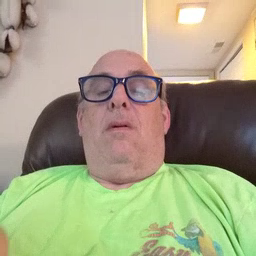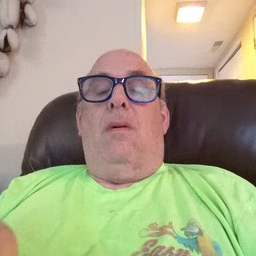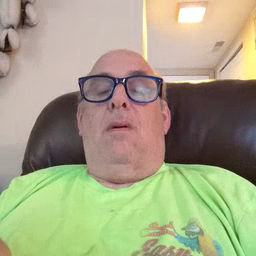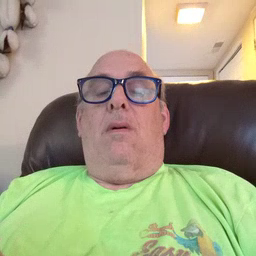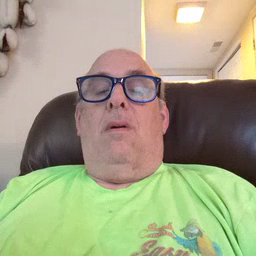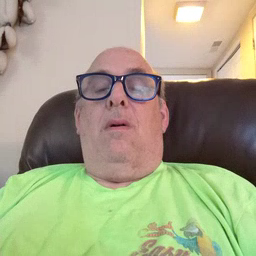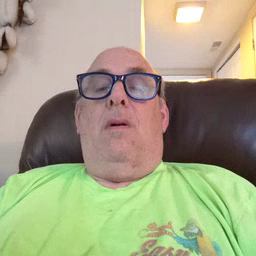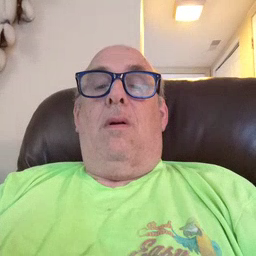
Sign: boat